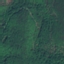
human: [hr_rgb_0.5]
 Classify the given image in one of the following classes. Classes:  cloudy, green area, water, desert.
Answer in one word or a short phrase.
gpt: green area